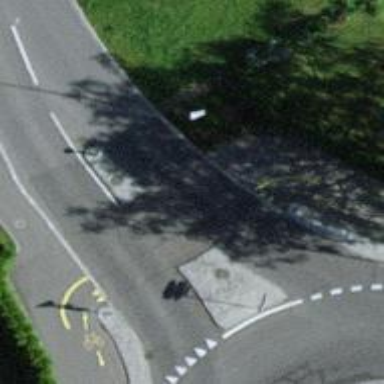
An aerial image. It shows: Asphalt road in residential area.